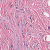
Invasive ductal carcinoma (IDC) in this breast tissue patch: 1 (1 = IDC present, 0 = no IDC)